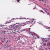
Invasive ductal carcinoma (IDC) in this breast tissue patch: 1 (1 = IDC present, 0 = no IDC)